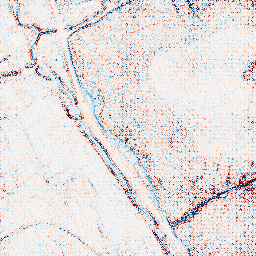
Category: edge_preserving
Decomposition family: bilateral
Decomposition parameters: d: 5
sigma_color: 75
sigma_space: 25
Upsampling method: regularized
Upsampling parameters: scale: 4
lambda_reg: 0.1
Upsampling scale: 4